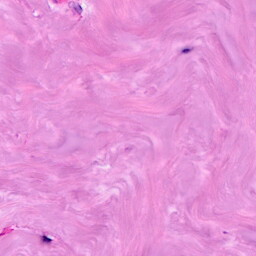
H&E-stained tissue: Breast